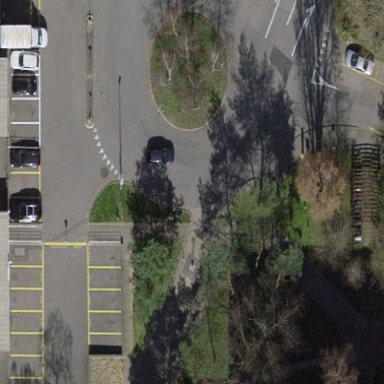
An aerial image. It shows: Residential road with asphalt surface leading up to roundabout.